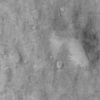
Label: not_dusty